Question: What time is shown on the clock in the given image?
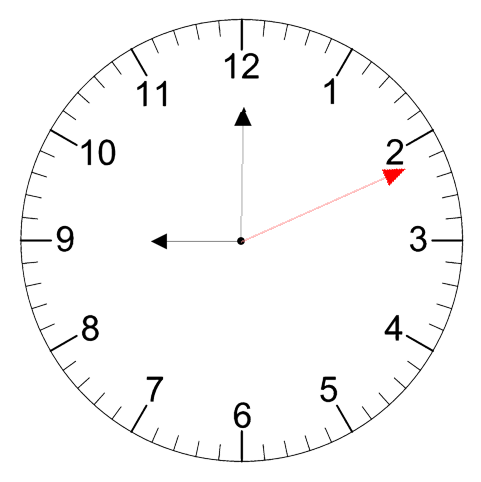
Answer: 09:00:11